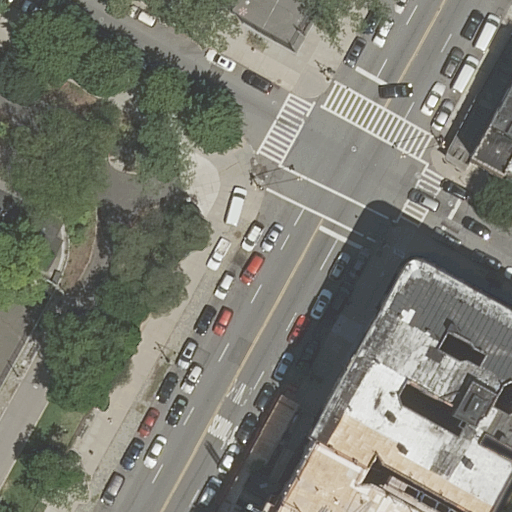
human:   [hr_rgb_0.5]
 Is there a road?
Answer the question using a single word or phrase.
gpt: yes

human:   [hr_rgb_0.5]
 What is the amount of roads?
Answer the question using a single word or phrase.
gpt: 8

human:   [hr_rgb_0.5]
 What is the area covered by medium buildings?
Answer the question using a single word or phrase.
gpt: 321m2

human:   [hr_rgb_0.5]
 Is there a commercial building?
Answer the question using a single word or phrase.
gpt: no

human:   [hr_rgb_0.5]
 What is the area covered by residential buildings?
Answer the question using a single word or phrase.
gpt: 1515m2

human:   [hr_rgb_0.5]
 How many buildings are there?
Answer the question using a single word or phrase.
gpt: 4

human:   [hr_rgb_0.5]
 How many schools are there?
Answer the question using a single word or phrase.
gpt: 1

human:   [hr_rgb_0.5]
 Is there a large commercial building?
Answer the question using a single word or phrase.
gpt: no

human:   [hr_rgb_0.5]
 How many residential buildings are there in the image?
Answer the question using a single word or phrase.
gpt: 4

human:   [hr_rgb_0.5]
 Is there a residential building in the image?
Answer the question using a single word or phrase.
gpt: yes

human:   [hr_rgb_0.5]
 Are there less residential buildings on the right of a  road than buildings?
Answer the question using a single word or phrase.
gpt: no

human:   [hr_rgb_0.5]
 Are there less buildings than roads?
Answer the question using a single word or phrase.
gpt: yes

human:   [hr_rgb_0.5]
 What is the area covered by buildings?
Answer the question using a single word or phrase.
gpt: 1515m2

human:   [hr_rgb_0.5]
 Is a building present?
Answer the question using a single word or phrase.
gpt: yes

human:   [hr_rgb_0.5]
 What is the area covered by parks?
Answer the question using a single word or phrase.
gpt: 10345m2

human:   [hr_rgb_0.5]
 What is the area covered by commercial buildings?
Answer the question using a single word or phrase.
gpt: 0m2

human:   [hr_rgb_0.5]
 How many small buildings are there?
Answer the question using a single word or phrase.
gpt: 1

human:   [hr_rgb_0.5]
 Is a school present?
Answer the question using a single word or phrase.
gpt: yes

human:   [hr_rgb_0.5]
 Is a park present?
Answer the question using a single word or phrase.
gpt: yes

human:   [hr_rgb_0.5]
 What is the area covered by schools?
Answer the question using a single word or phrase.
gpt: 3561m2

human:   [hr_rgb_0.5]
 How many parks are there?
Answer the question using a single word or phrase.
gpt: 1

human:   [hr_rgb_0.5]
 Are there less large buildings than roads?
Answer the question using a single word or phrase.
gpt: yes

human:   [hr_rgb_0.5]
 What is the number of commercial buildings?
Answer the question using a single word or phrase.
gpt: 0

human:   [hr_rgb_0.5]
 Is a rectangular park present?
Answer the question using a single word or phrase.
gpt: no

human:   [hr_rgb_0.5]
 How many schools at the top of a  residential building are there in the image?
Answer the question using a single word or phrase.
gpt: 1

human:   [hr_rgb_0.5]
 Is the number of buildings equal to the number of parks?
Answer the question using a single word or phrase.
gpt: no

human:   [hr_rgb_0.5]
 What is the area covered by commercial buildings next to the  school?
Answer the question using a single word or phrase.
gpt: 0m2

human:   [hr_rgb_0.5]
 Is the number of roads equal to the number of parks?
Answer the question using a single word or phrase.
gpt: no

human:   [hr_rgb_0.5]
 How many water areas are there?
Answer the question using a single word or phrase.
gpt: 0

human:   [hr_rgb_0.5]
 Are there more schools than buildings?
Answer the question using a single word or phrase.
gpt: no

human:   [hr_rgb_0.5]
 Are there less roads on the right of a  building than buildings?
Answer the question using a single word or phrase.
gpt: yes

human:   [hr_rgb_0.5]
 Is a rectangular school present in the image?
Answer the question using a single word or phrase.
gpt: yes

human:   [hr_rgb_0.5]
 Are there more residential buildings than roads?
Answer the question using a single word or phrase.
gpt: no

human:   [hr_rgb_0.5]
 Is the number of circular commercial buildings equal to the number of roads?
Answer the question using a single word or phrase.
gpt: no

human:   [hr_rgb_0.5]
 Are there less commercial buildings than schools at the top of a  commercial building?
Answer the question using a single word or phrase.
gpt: no

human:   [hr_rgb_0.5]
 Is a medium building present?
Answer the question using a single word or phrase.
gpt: yes

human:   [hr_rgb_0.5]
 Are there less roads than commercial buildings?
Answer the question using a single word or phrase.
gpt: no

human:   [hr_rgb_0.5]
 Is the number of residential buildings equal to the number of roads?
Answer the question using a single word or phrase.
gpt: no

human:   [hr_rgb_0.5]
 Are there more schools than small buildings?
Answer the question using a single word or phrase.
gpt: no

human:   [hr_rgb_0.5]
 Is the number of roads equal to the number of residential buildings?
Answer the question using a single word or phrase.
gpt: no

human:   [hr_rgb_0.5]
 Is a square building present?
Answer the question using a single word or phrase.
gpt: no

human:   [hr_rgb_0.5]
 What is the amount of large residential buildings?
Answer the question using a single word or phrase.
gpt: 1

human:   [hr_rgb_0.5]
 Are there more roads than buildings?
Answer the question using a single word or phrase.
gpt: yes

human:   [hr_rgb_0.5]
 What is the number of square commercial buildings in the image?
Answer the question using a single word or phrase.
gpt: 0

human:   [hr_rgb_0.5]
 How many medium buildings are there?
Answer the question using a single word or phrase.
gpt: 2

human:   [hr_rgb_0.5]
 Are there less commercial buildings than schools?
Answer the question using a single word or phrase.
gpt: yes

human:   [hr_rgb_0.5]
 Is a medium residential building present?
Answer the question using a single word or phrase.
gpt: yes

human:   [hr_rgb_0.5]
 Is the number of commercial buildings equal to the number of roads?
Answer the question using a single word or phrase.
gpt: no

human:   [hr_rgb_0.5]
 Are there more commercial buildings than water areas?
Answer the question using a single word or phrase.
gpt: no

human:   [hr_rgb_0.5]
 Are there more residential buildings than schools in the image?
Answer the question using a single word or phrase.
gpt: yes

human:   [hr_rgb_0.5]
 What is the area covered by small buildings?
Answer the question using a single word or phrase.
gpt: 95m2

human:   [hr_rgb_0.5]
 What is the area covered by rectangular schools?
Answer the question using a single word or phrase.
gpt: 3561m2

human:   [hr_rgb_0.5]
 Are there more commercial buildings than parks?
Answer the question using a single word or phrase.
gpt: no

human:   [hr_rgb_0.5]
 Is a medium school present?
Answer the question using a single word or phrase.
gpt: no

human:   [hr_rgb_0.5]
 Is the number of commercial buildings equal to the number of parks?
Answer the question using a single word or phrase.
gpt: no

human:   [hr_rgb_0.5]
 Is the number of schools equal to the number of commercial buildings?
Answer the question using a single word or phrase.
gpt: no

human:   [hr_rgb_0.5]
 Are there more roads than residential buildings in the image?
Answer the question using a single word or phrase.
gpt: yes

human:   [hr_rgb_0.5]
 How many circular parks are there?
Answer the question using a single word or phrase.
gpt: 0

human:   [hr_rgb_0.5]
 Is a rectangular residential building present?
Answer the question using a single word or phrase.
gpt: yes

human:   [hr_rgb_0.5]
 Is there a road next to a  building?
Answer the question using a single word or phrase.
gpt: yes

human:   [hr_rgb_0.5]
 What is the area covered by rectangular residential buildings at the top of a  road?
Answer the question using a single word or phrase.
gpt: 222m2

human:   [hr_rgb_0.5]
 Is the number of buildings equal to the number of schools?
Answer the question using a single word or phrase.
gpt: no

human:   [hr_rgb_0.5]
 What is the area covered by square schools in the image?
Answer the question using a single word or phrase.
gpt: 0m2

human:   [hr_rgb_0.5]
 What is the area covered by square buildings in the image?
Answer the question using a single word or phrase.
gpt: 0m2